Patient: sex M, age 54
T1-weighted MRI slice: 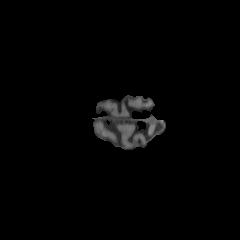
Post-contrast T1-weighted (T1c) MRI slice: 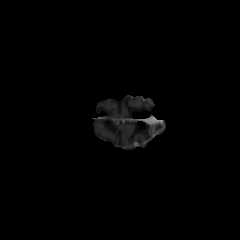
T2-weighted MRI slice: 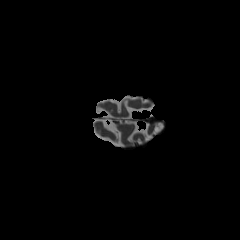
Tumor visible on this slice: no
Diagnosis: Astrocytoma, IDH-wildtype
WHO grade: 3